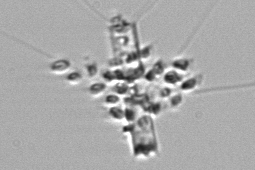
Label: Chaetoceros_didymus_TAG_external_flagellate